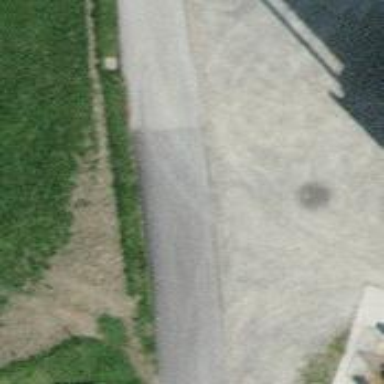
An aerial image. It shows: Well-maintained track road with grade 1 tracktype.